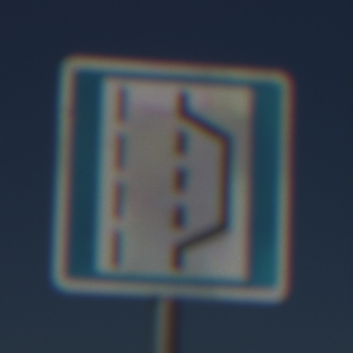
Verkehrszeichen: NothalteUndPannenbucht
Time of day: MorningAfternoon
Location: Outdoor (RoadRail)
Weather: Clear
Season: NotSpecified
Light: Natural